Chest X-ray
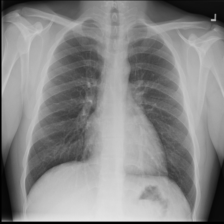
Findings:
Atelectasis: negative
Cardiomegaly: negative
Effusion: negative
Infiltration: positive
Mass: negative
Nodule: negative
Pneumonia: negative
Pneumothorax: negative
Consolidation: negative
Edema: negative
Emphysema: negative
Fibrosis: negative
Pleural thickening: negative
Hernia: negative